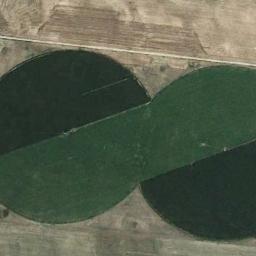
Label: circular_farmland